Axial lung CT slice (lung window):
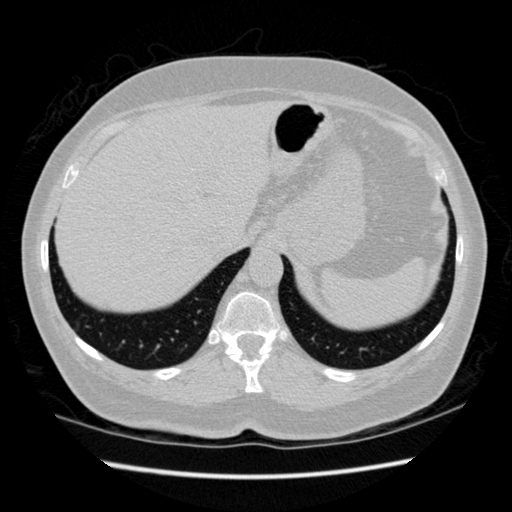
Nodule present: no